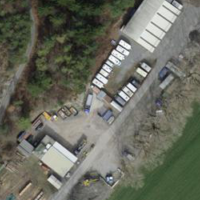
EUNIS habitat code: 44
Species observed at this site:
Euphorbia cyparissias